Interaction volume radius: 10 \u00c5
Interaction volume height: 20 \u00c5
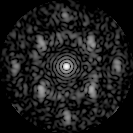
Disorder parameter: 0.5569